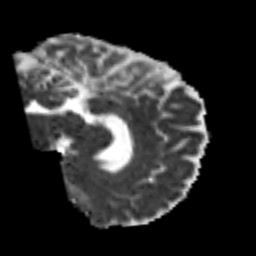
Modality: MD
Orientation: sagittal
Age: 49
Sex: male
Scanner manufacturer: siemens
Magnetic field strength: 3 T
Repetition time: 7.3 s
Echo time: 0.087 s